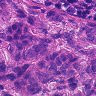
Metastatic tissue present: yes